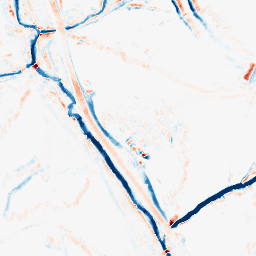
Category: morphological
Decomposition family: morphological_diamond
Decomposition parameters: operation: average
radius: 5
Upsampling method: quintic
Upsampling parameters: scale: 2
Upsampling scale: 2